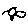
Label: bird